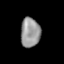
Tissue: lung
Cell type: Fibroblasts
Senescence score: 0.5779
Nuclear area (px): 564
Mean DAPI intensity: 150.264